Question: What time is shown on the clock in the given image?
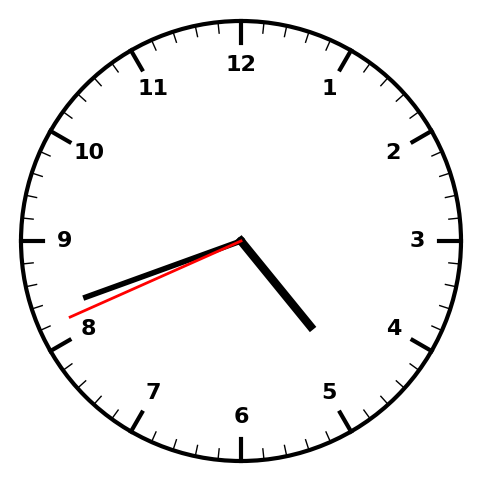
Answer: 04:41:41